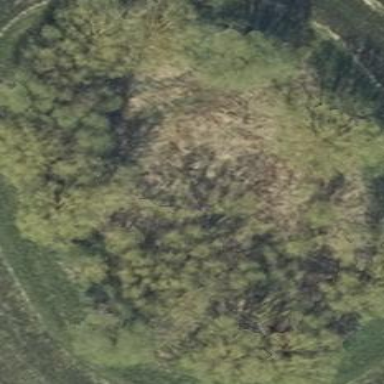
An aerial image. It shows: Area covered in scrub vegetation.